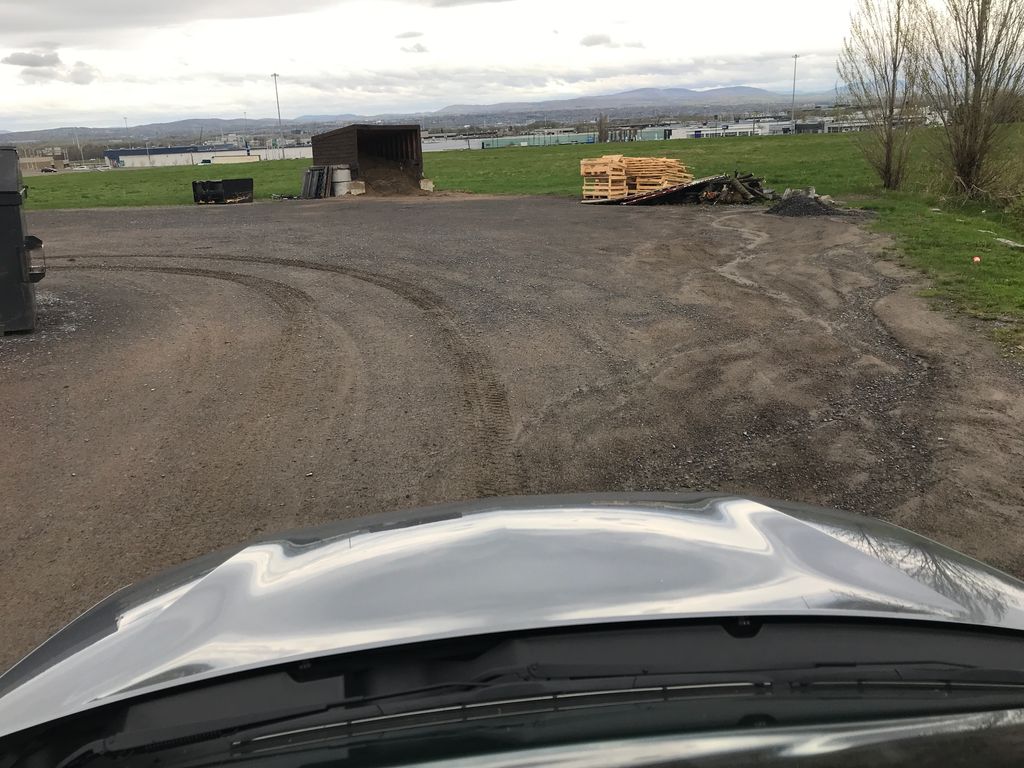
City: quebec_city